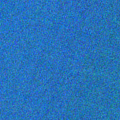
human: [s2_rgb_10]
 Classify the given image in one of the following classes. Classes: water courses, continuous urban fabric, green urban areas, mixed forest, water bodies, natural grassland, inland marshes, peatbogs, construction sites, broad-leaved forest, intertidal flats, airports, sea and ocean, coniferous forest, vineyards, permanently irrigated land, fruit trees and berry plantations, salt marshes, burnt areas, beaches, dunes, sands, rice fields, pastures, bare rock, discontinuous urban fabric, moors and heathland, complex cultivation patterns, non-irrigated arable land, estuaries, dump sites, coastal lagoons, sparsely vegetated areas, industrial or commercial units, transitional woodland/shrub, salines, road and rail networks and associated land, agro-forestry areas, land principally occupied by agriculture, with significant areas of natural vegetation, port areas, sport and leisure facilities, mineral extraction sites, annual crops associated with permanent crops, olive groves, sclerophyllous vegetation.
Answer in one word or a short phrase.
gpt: sea and ocean